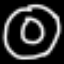
Label: donut